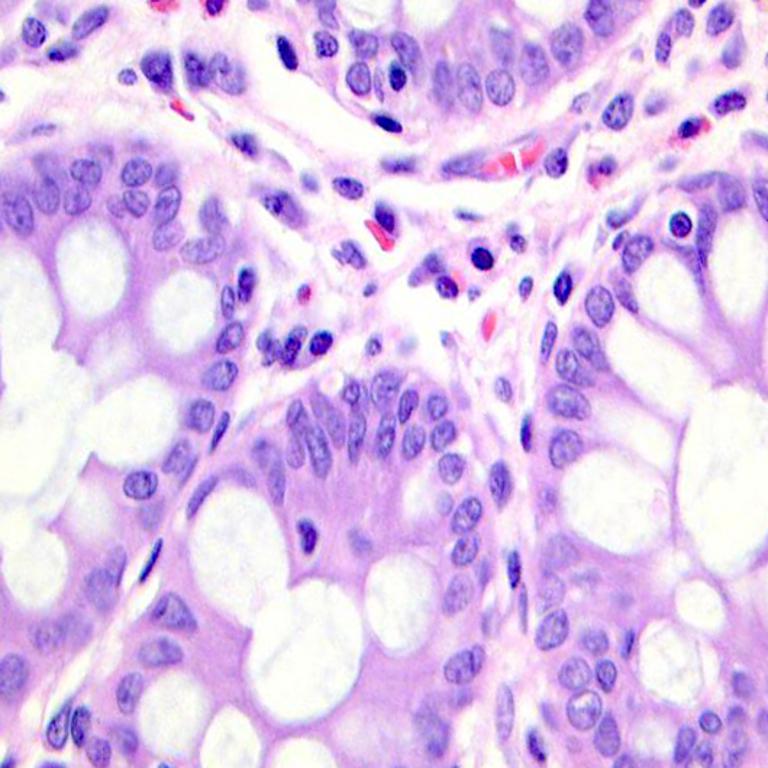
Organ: colon
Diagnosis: benign